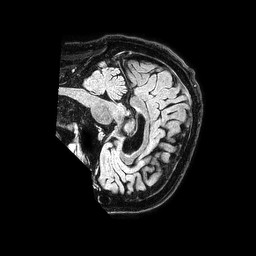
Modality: FLAIR
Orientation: sagittal
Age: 59
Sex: male
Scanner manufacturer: philips
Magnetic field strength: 1.5 T
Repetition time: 4.8 s
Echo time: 0.3 s